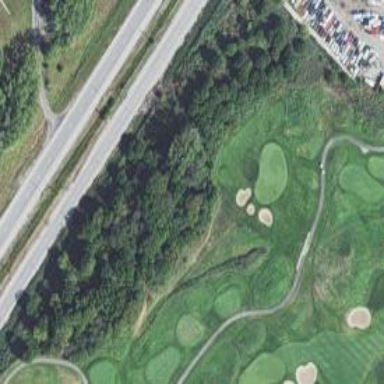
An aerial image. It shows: Area of rough grass used for golf.